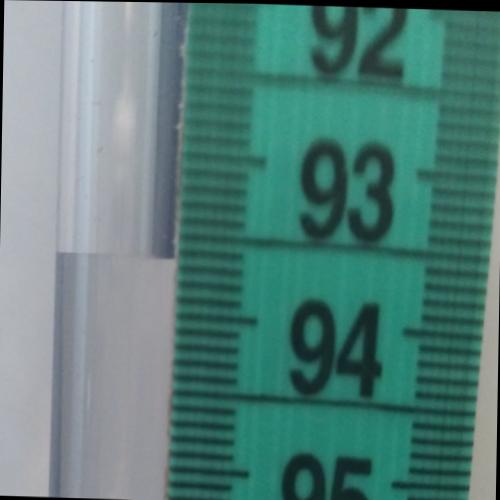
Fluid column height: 93.7 cm